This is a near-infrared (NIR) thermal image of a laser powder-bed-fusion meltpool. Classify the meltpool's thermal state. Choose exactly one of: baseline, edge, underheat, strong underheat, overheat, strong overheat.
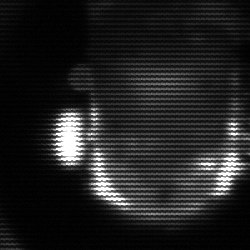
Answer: baseline